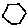
Label: hexagon